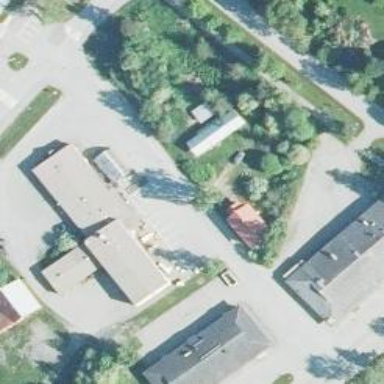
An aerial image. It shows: Post office.